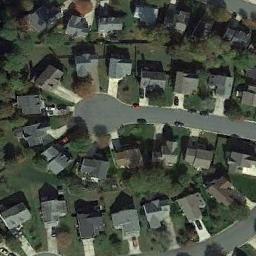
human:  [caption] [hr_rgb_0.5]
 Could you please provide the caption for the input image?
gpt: In densely populated areas there are many roads and neatly arranged houses and trees as well as large lawns and many vehicles .

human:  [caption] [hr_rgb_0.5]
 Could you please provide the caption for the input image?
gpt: The dense residential is on the grass next to the road and trees .

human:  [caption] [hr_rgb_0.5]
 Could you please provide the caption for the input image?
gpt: Residential areas are sparsely spaced .

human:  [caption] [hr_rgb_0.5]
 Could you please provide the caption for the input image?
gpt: A dense residential area has lots of houses arranged neatly in the lawn while a road goes through the residential area .

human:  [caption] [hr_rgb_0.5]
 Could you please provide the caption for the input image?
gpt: There are buildings with lawns around on dense residential area .